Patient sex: M
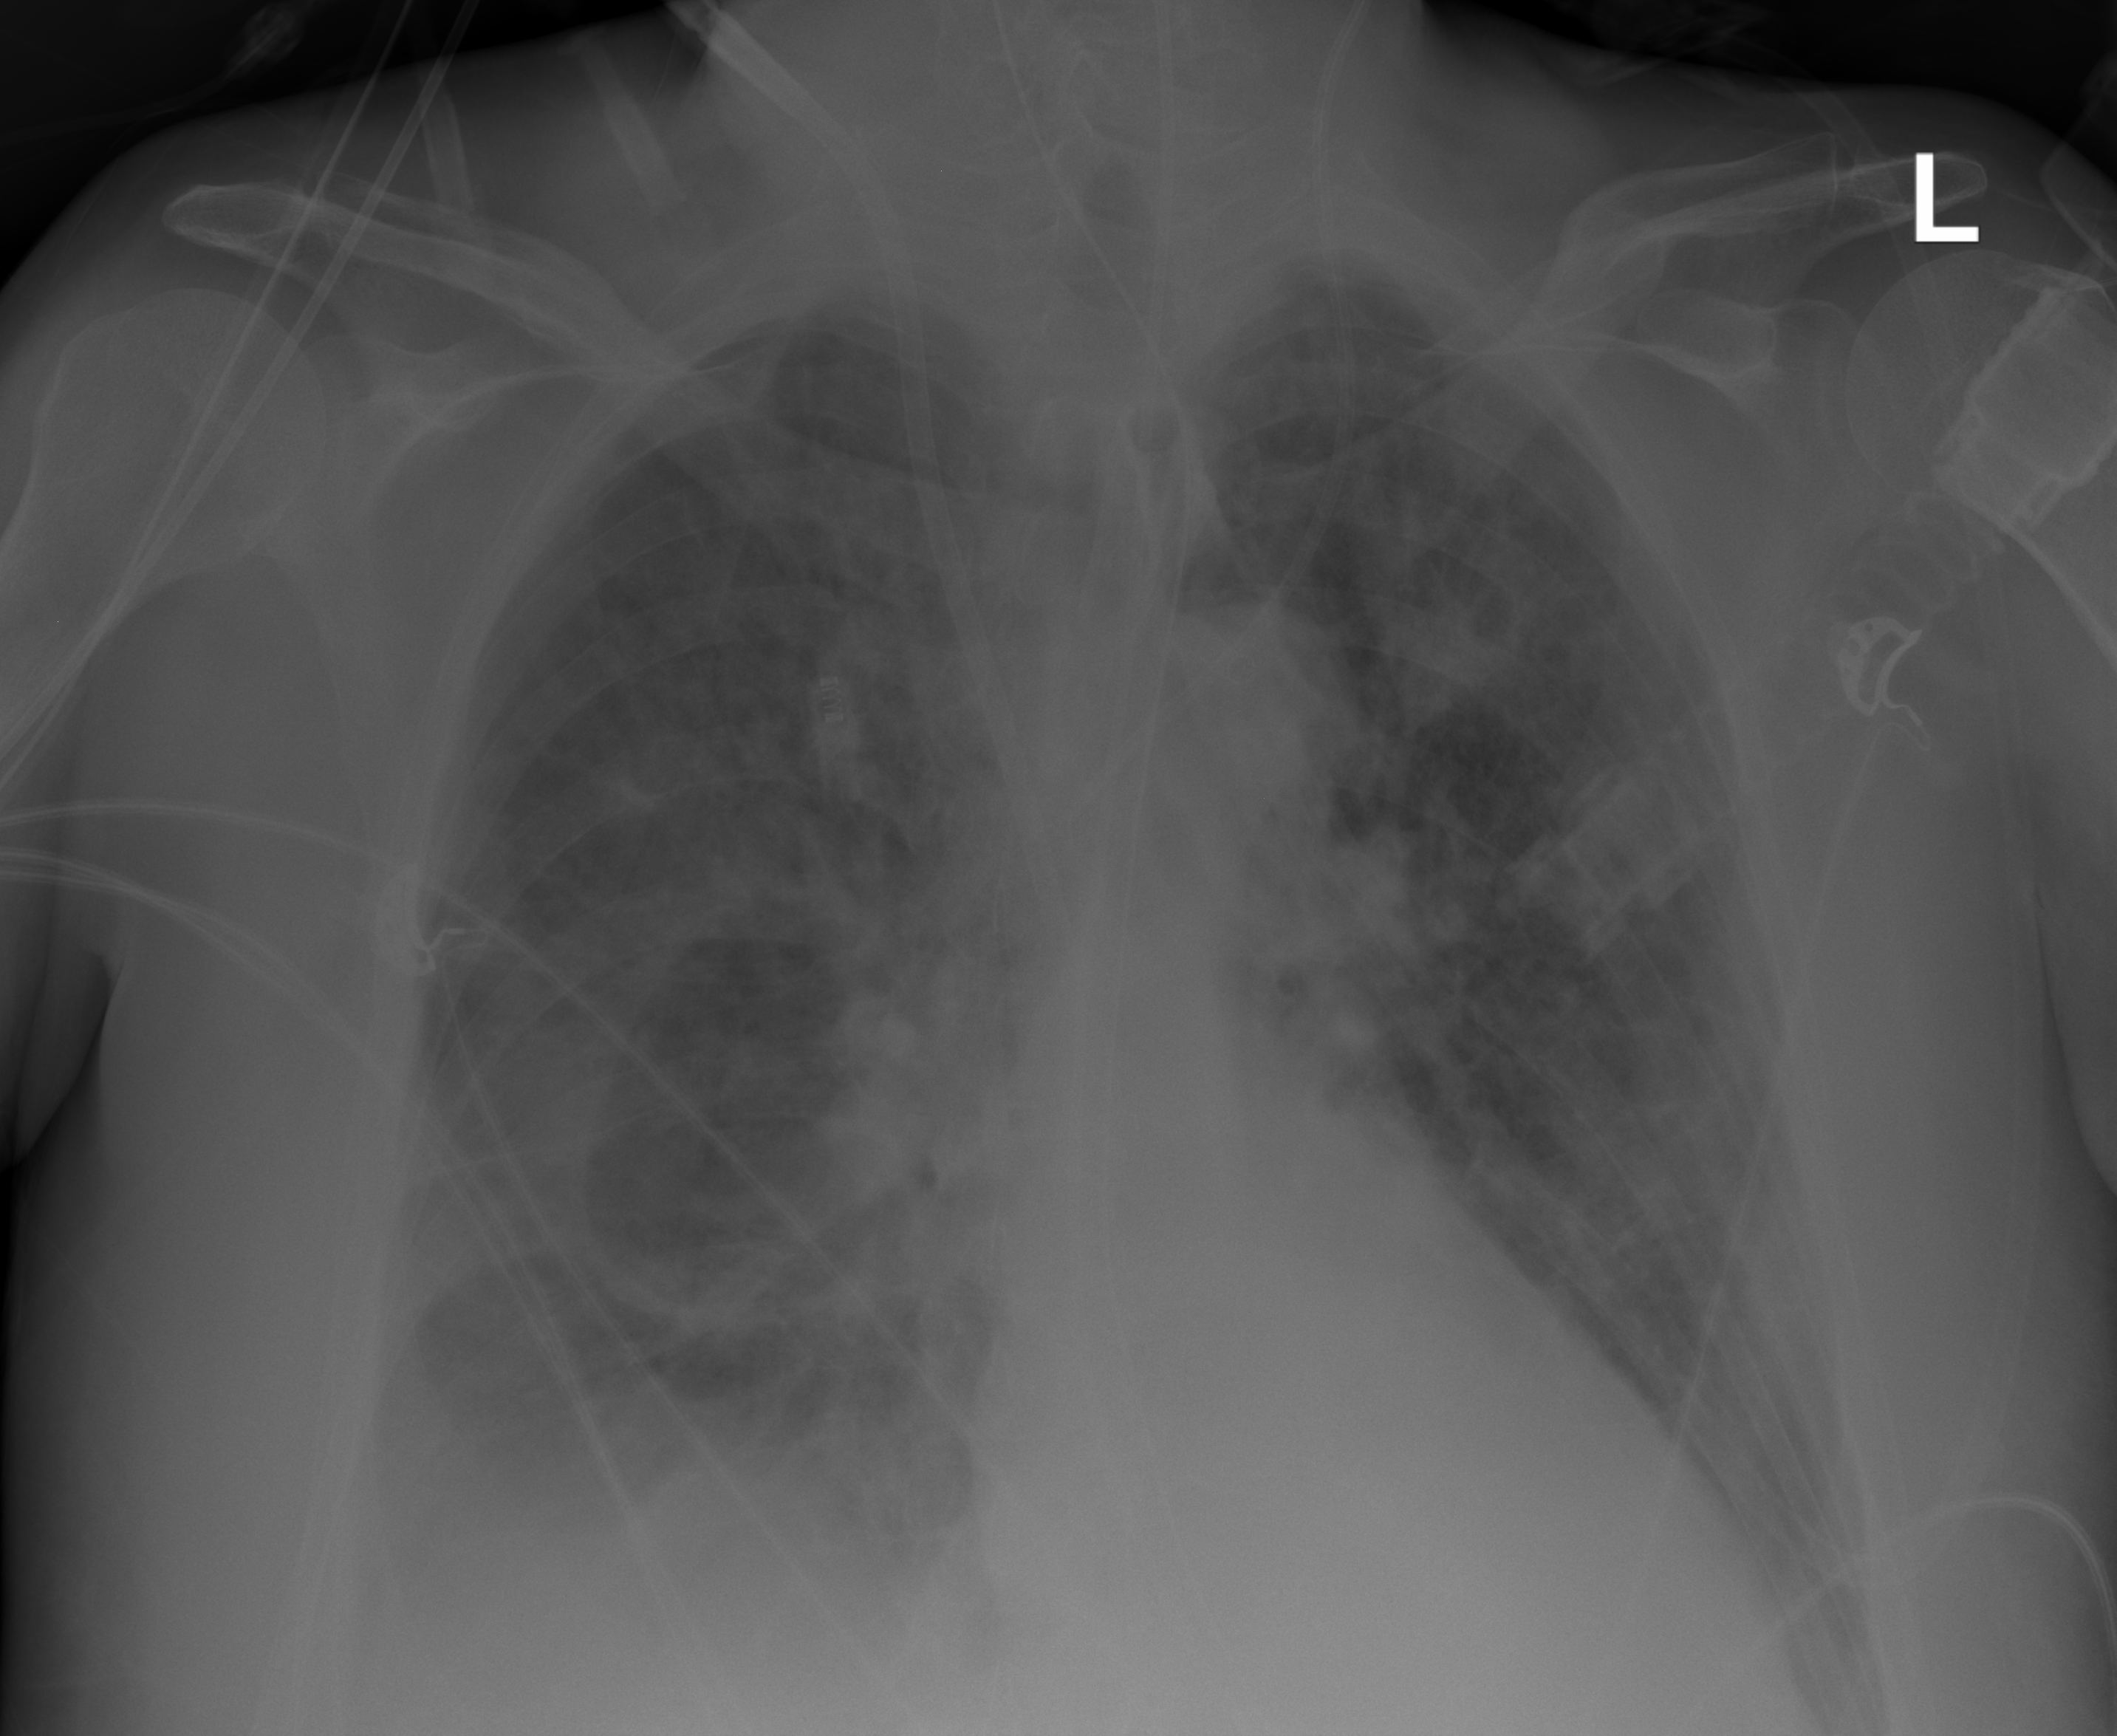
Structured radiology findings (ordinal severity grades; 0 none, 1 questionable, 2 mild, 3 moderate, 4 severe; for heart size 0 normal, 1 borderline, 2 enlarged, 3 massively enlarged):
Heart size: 0
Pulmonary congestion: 2
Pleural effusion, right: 2
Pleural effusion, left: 0
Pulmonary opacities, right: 2
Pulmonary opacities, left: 2
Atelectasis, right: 3
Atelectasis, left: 2